Question: I'm setting up a new machine on a clean account. I'm developing locally on a Mac (OSX 10.8.2) with MAMP Pro and I use git for version control. I'm having a permissions problem...
MAMP Pro allows you to set permission to the host directory using the following dialog:

When I set the owner to myself (ESL) and the group to "Admin" git works happily, but Wordpress updates on my local machine aren't able to run normally (I get prompted for ftp credentials).
When I set the owner and group to "www", Wordpress updates smoothly, but git throws "Permission denied" errors such as:
'''
ESL$ git checkout master
fatal: Unable to create '/Applications/MAMP/htdocs/streetofwalls/.git/index.lock': Permission denied
'''
I'm stuck because I need Wordpress to run normally as well as git. Any ideas why I'm having this problem and/or how to fix it?
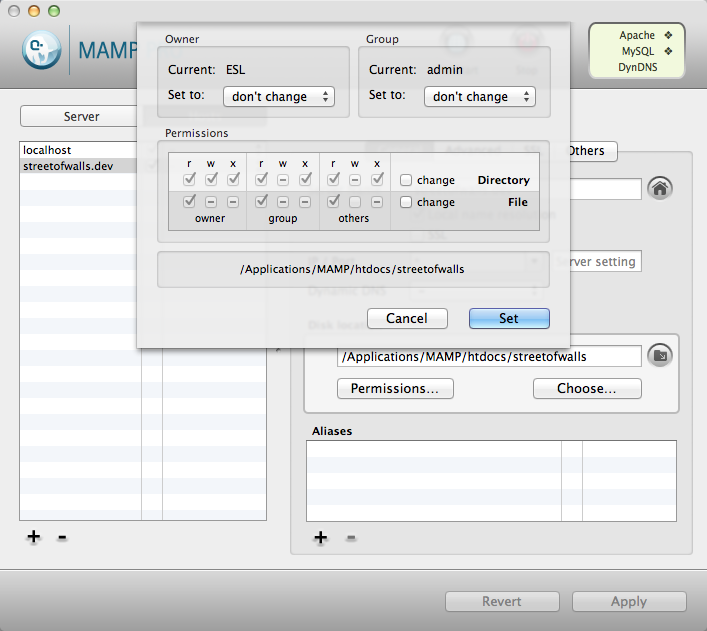
Answer: Allow everybody to write there. It's just local dev machine, right?